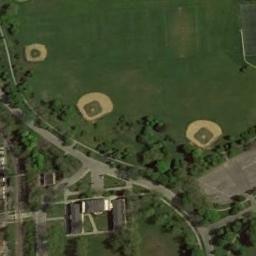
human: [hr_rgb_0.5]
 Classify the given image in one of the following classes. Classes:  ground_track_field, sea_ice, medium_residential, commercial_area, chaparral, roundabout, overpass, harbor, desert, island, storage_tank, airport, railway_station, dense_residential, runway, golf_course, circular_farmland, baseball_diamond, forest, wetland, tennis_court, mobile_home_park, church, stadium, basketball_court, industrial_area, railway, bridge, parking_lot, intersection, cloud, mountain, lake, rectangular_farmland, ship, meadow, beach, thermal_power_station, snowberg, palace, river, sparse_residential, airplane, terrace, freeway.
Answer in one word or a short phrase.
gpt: baseball_diamond